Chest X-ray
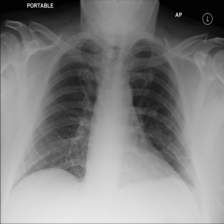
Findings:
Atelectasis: positive
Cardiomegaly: negative
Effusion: negative
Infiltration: negative
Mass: negative
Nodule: negative
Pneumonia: negative
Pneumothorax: negative
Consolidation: negative
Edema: negative
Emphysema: negative
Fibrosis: negative
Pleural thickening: negative
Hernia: negative